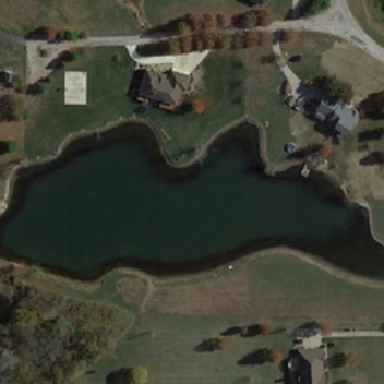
There is a house with a grey roof near the lake .